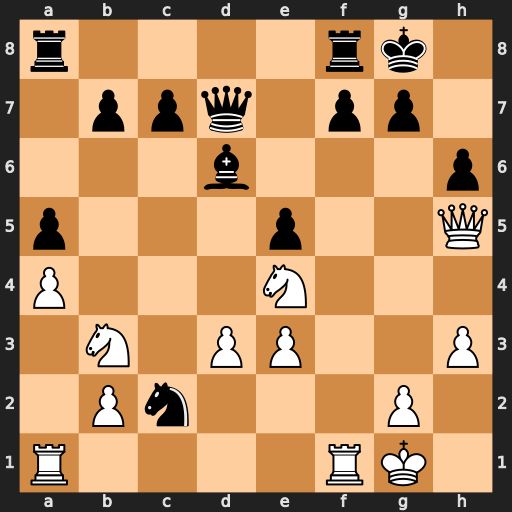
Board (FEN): r4rk1/1ppq1pp1/3b3p/p3p2Q/P3N3/1N1PP2P/1Pn3P1/R4RK1
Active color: w
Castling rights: -
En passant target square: -
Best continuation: Nf6+ gxf6 Rxf6 Nxa1 Rxh6